Question: I want to disable the Maximize option of Matlab figure.
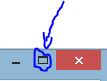
Answer: There's a <URL> you need to change for that:
'''
set(fHandle,'Resize','off');
'''